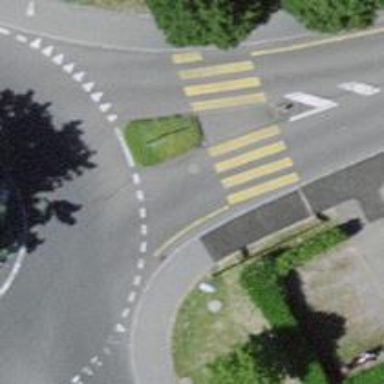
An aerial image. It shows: Asphalt sidewalk along the footway.